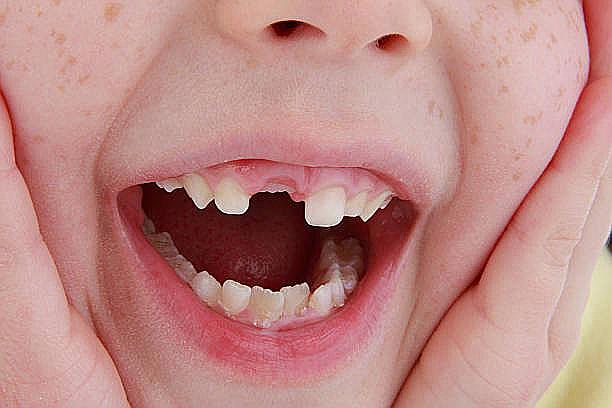
Condition: hypodontia